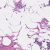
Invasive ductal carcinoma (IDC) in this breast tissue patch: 0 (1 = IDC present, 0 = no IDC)